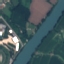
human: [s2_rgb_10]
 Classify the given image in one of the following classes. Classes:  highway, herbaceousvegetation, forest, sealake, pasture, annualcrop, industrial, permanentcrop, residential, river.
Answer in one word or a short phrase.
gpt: River